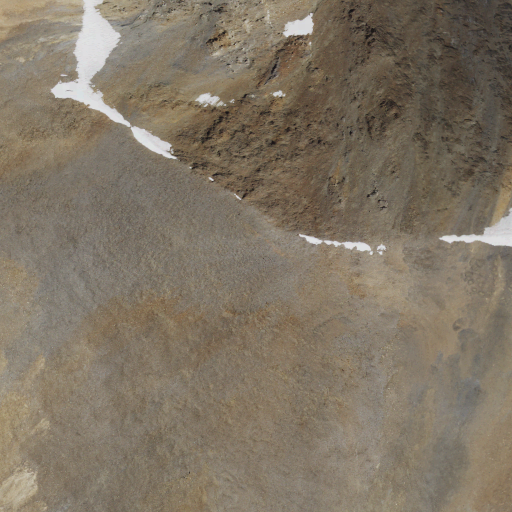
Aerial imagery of mountain in California named Mount Wood containing barren land, shrub, and grassland